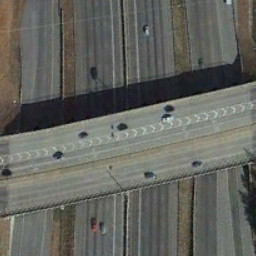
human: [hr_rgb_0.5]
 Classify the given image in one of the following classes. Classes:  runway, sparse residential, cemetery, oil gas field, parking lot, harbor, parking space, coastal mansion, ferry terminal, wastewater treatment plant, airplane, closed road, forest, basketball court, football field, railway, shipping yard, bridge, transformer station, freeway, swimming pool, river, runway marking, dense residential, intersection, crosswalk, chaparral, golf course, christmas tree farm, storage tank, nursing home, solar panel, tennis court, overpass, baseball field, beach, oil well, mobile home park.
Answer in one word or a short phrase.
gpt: overpass